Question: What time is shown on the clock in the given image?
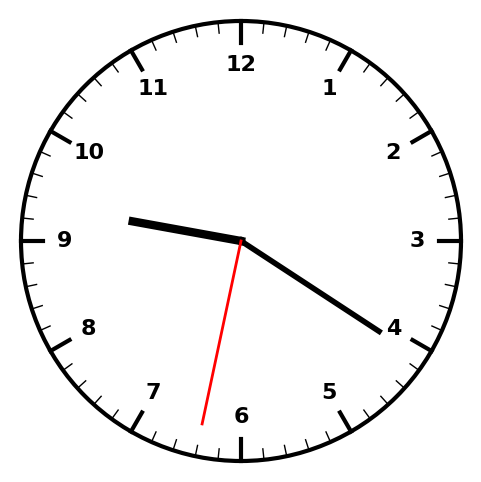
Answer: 09:20:32